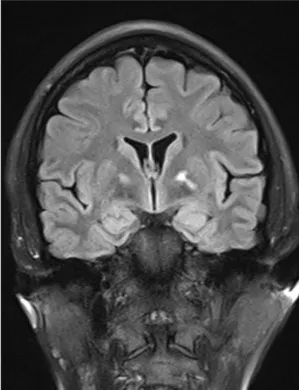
Coronal fluid-attenuated inversion recovery MRI slices at 17 days. Showing asymmetry of the hippocampus larger on the left side.
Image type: radiology (mri)